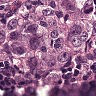
Metastatic tissue present: yes